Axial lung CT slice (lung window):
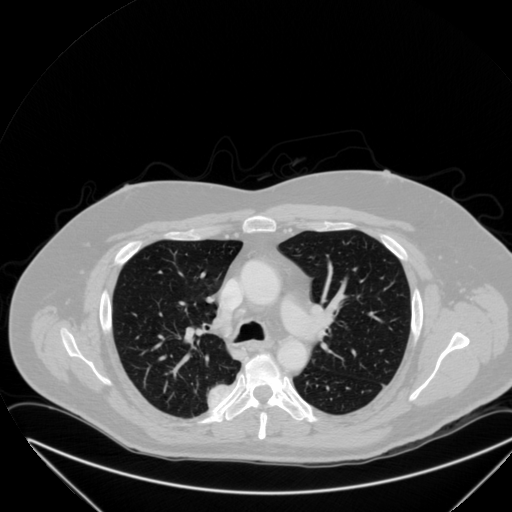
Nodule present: yes
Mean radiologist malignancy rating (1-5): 4